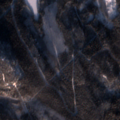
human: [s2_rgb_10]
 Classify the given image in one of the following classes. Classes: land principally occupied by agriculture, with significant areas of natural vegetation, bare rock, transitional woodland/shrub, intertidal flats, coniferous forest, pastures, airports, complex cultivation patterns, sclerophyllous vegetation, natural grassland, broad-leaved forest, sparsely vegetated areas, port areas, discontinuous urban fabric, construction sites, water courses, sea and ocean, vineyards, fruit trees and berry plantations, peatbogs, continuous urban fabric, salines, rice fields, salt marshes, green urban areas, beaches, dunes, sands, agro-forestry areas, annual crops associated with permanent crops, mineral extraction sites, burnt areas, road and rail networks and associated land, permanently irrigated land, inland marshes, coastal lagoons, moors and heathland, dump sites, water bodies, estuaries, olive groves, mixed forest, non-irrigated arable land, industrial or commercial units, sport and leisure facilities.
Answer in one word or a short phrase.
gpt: broad-leaved forest, coniferous forest, mixed forest